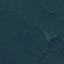
Land use / land cover: Forest